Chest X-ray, PA view. Patient: 36 years old, sex M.
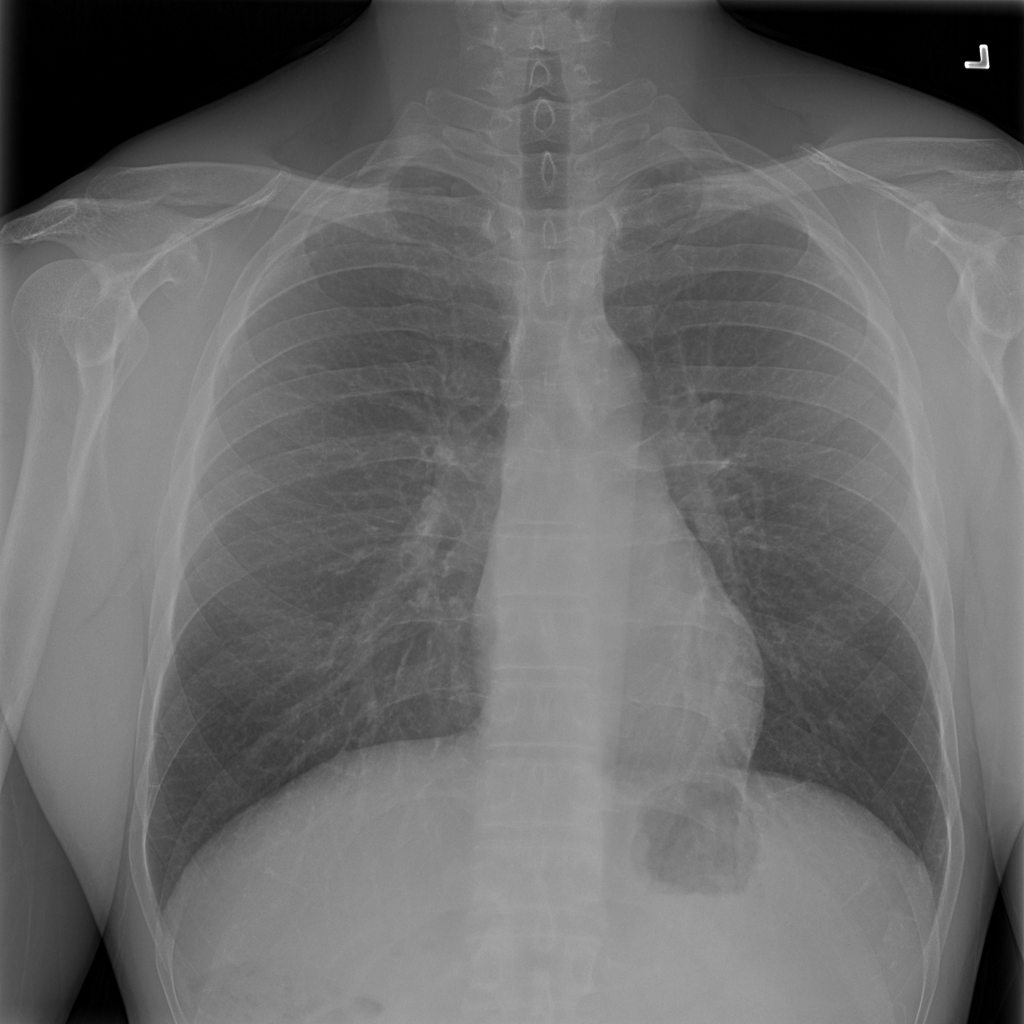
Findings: Infiltration